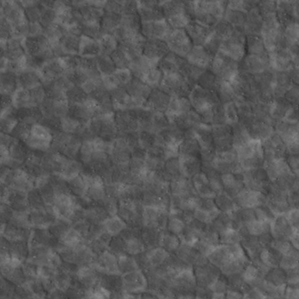
Label: non_frost